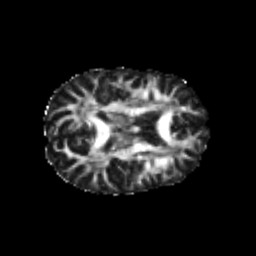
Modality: FA
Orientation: axial
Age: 20
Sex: female
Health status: healthy
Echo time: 0.074 s